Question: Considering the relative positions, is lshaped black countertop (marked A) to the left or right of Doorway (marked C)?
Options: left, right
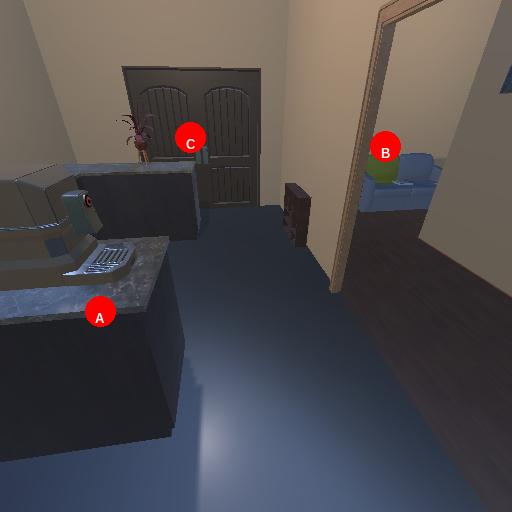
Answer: left